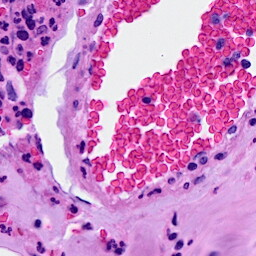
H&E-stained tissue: Breast